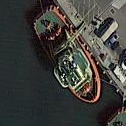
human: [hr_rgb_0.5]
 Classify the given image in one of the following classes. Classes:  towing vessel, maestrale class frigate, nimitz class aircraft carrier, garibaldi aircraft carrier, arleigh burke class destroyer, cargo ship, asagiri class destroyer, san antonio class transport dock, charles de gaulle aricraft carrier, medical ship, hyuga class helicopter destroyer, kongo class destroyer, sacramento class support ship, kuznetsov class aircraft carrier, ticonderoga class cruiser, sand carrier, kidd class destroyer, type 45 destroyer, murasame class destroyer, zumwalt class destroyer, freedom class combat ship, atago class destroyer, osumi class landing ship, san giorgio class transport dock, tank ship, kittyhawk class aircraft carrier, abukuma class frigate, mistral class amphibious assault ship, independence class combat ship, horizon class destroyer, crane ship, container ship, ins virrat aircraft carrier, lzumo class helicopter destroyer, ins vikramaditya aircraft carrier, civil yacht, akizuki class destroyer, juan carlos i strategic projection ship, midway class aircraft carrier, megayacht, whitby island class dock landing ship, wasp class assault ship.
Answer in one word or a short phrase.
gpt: Towing vessel